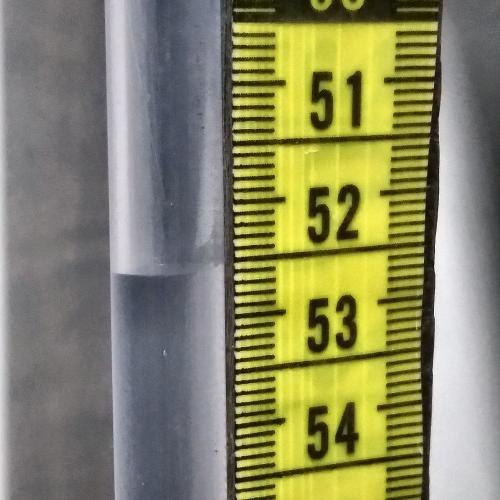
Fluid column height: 52.6 cm